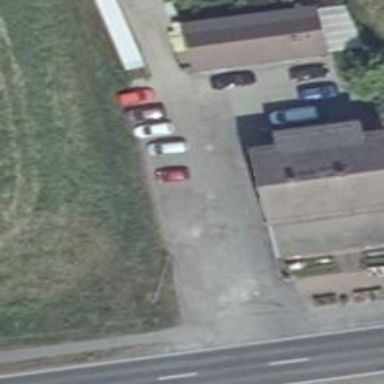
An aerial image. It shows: House with garden center shop nearby.